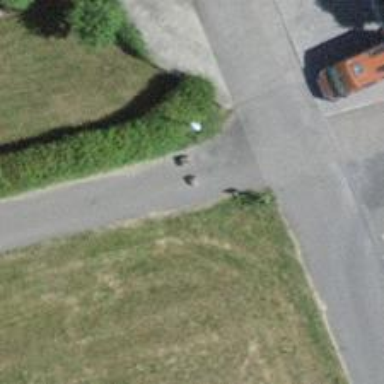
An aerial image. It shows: Bollard barrier.